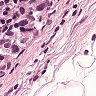
Metastatic tissue present: yes